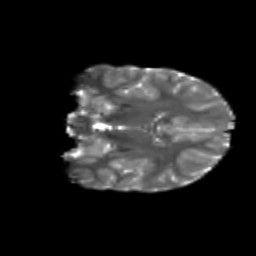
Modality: T2w
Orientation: coronal
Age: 9
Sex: male
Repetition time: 9.5 s
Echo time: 0.089 s